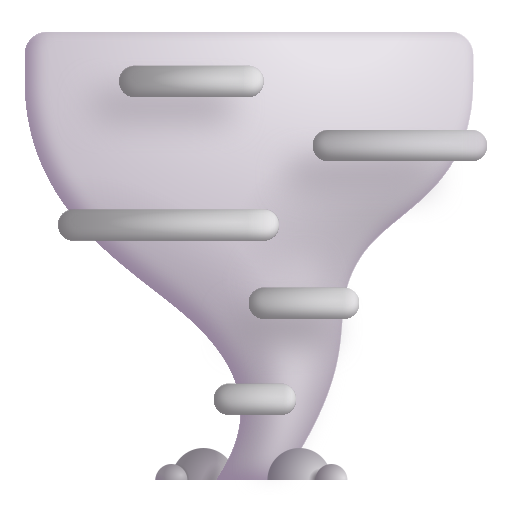
tornado color